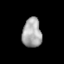
Tissue: lung
Cell type: Epithelial cells
Senescence score: 0.218
Nuclear area (px): 551
Mean DAPI intensity: 168.181